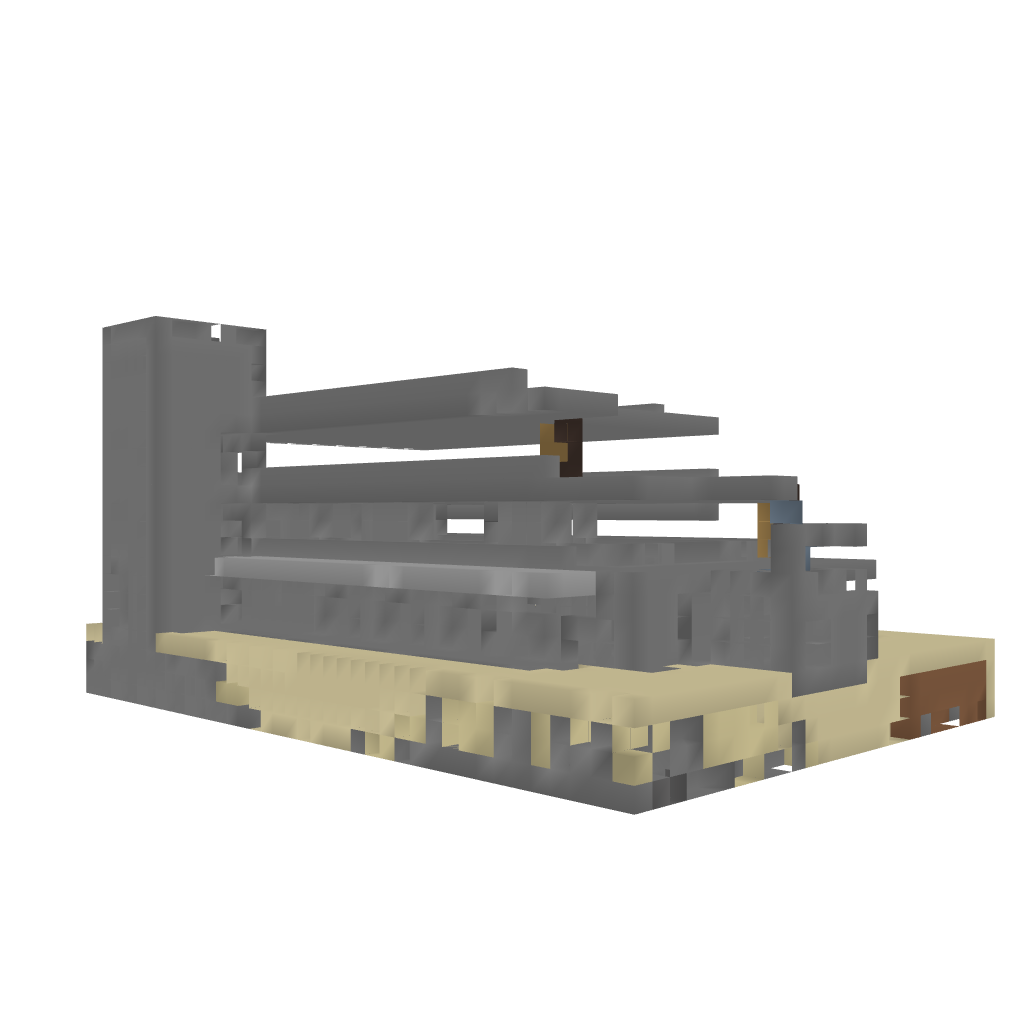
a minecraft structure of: DayZ Arma Building